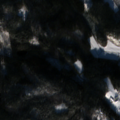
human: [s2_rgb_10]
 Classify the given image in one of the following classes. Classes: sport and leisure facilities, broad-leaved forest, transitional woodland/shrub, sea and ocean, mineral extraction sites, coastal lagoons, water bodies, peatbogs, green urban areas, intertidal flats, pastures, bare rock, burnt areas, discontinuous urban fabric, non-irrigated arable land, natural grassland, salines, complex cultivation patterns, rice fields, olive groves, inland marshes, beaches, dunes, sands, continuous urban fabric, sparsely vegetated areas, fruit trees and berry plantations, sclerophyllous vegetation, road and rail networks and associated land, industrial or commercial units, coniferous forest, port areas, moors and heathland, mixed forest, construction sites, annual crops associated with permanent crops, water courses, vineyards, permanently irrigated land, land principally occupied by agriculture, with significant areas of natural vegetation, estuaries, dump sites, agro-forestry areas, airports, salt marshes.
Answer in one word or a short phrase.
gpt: coniferous forest, mixed forest